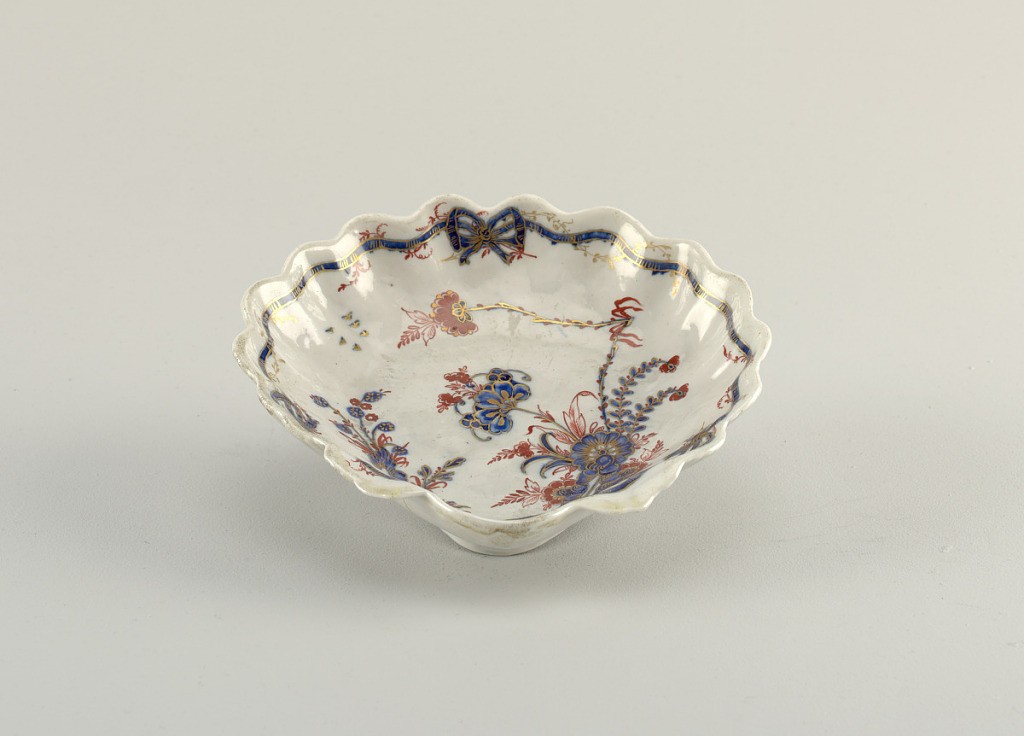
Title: Dish (One of Six)
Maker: Cozzi Porcelain Factory, Italian, 1763 – 1812
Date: ca. 1770
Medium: hard paste porcelain, vitreous enamel, gold
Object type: dish
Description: Shell form, decorated in Chinese style with carnations, in red and blue with gilt highlights, on a blue-grey glaze.